The image is an STFT spectrogram (time versus frequency) of a rotating-machine vibration signal. Classify the rotor condition as one of: normal, misalignment, unbalance, looseness.
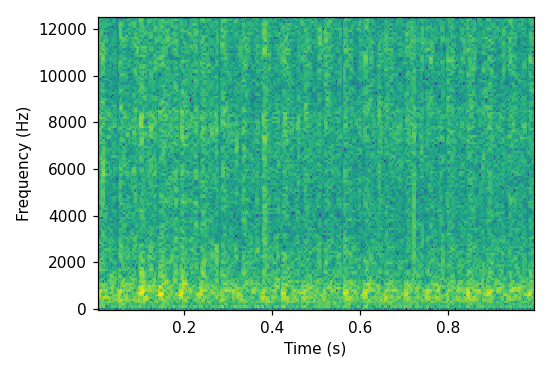
Answer: looseness